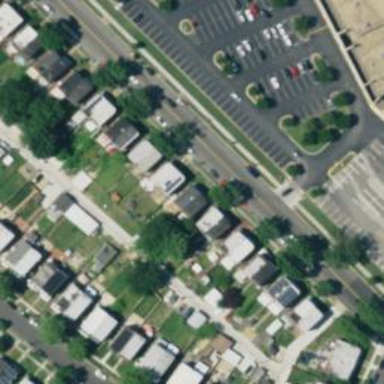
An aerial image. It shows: Alley with asphalt surface designated as service road.